Field crop: maize
Growth stage: 2
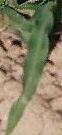
Species: maize